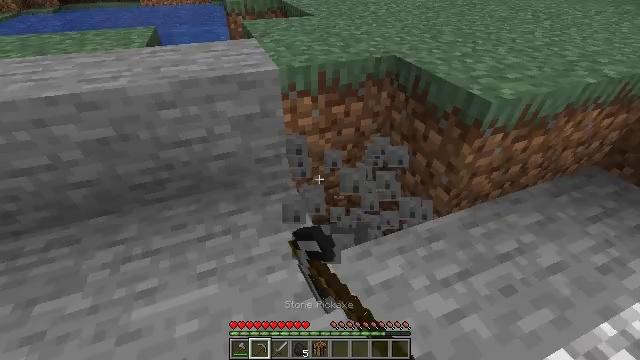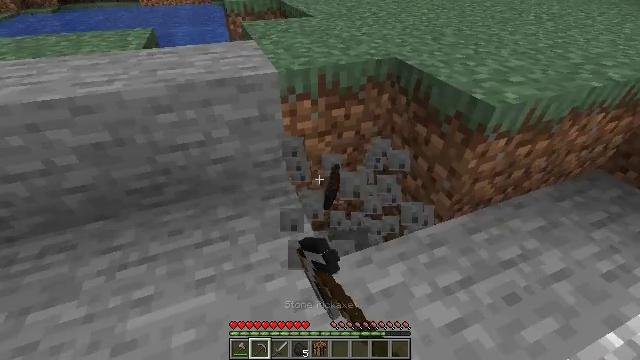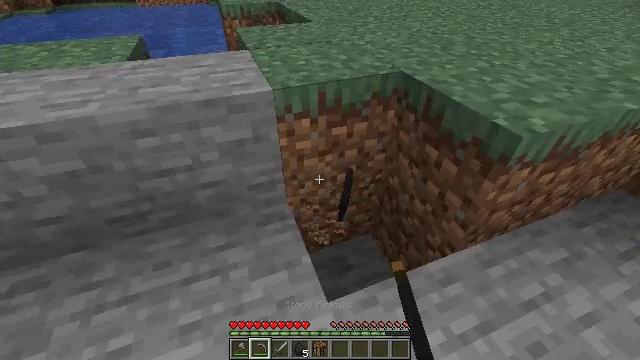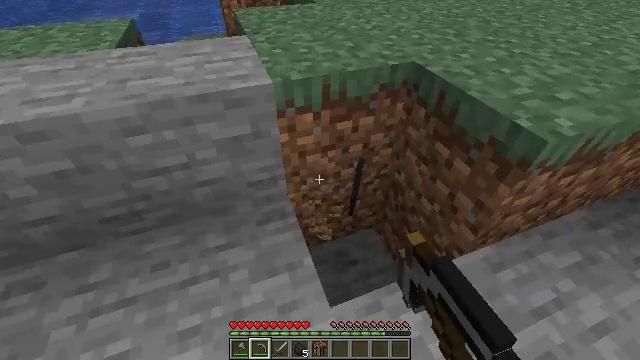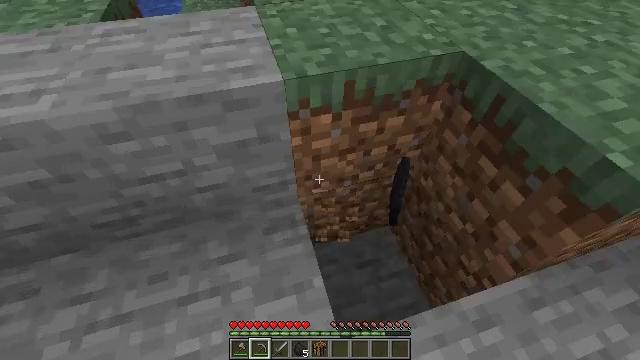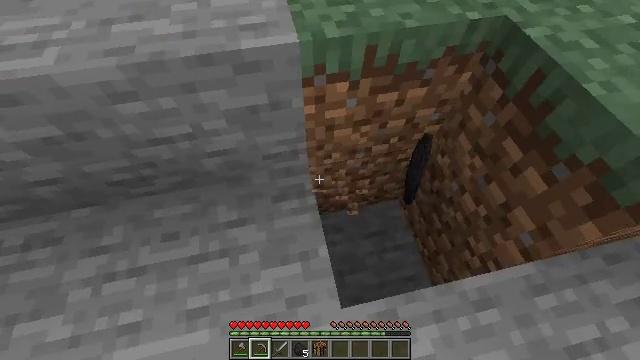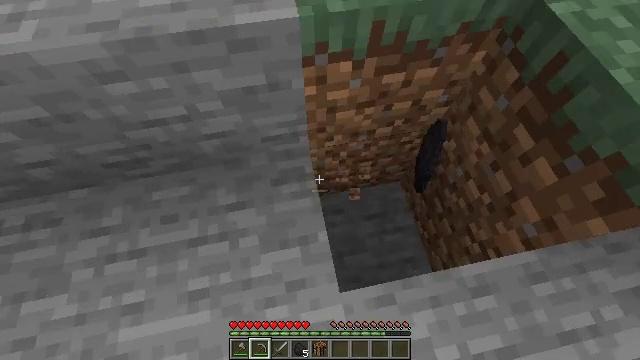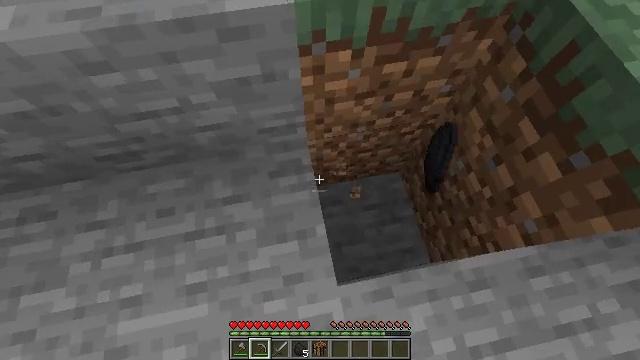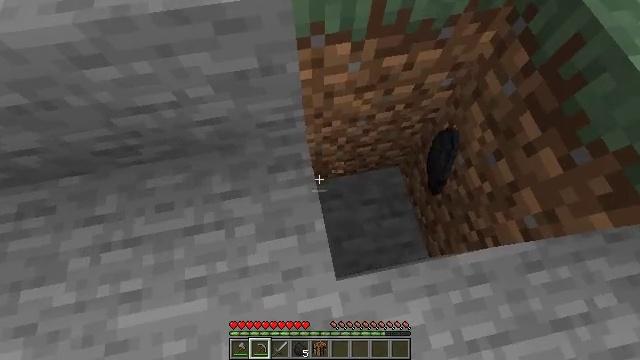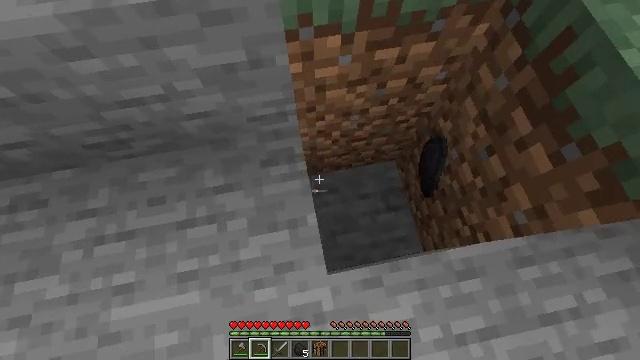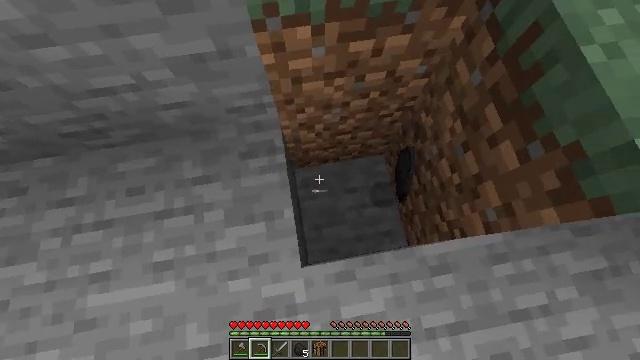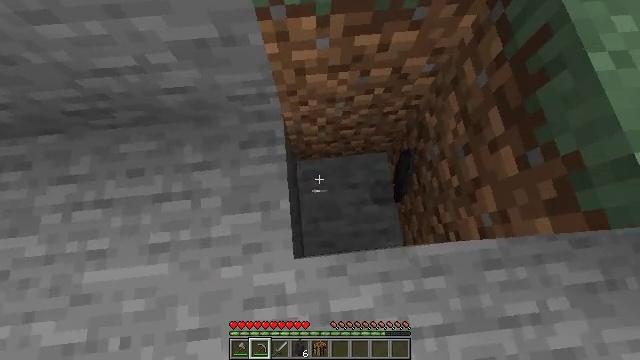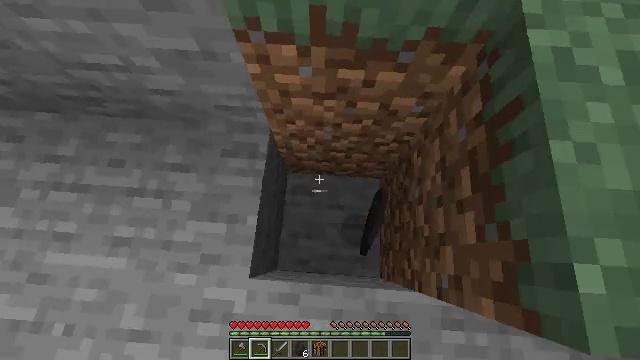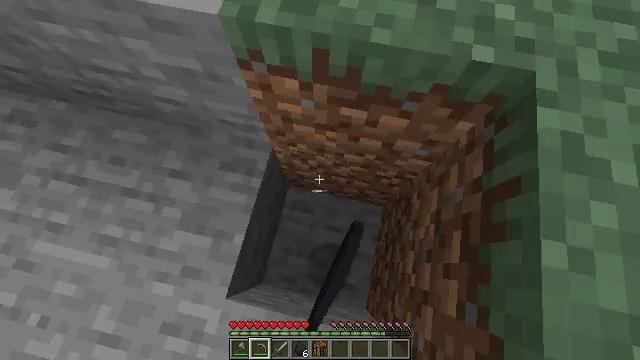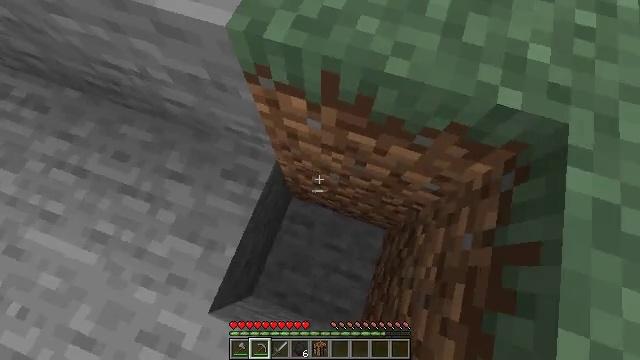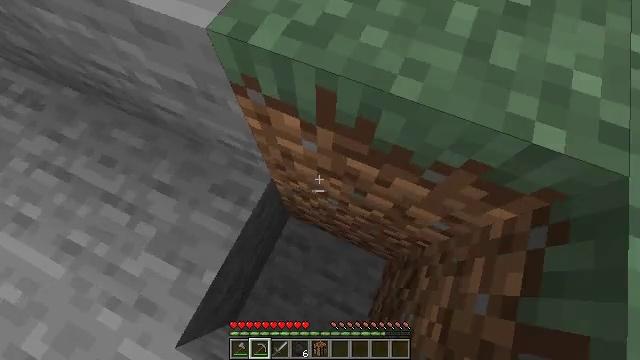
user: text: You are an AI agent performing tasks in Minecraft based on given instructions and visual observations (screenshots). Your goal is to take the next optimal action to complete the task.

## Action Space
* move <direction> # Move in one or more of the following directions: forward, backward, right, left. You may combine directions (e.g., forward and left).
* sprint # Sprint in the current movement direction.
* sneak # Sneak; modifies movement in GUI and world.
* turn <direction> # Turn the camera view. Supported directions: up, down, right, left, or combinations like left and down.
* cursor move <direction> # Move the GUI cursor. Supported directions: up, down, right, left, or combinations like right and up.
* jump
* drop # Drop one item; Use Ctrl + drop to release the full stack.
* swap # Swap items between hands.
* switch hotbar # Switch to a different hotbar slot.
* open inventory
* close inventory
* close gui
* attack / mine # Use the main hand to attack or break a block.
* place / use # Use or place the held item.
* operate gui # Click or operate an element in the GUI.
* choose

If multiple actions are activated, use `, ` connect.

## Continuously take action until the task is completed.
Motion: motion action
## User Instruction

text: Gather poppy from the ground.
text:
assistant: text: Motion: move forward, attack / mine
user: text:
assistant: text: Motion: move forward, attack / mine
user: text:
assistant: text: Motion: move forward, turn down, attack / mine
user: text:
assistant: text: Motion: move forward, turn left and down
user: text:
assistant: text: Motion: turn left and down
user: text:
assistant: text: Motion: turn down
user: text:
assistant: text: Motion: turn down
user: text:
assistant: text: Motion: turn down
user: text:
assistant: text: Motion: move right, turn down
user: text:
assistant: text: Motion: move right, turn left and down
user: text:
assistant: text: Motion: move forward and move right, turn left and down
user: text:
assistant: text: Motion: move forward and move right, turn left and up
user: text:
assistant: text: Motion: move forward, turn left
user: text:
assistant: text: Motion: move forward, turn left and up
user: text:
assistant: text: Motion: move forward and move right, turn left and up
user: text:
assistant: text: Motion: move forward and move right, turn left and up
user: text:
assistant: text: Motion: move forward and move right, turn left and up
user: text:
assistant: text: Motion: move forward, turn left and up
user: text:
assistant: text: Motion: move forward, turn left and up
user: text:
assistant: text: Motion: move forward, turn left and up
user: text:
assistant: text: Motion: move forward, turn left and up
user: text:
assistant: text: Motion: move forward, turn left and up
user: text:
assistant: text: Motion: move forward and move left, turn left and up
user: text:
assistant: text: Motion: move forward and move left, turn up
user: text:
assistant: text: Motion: move forward and move left, turn right and up, jump
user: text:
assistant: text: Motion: move forward and move left, turn right and up, jump
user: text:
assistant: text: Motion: move forward and move left, turn right, jump
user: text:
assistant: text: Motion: move forward and move left, turn right and down, jump
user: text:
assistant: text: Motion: move forward and move left, turn right
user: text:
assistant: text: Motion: move forward and move left, turn right and down